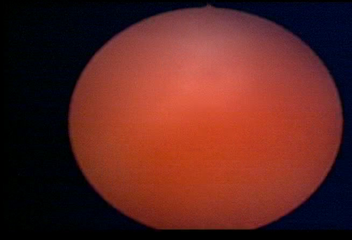
Modality: WLC
Class: Normal mucosa
Bladder cancer association: No